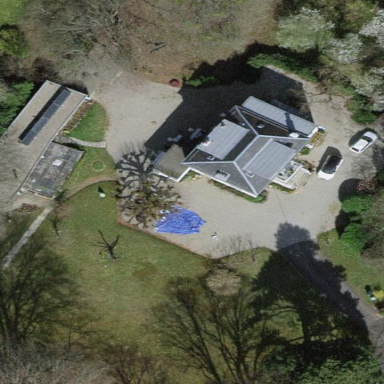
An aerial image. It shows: Garden enclosed by fence.